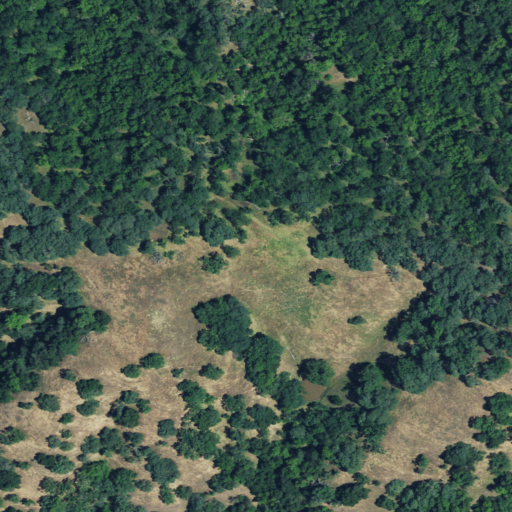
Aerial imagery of ridge(s) in California named Samson Ridge containing mixed forest and shrub